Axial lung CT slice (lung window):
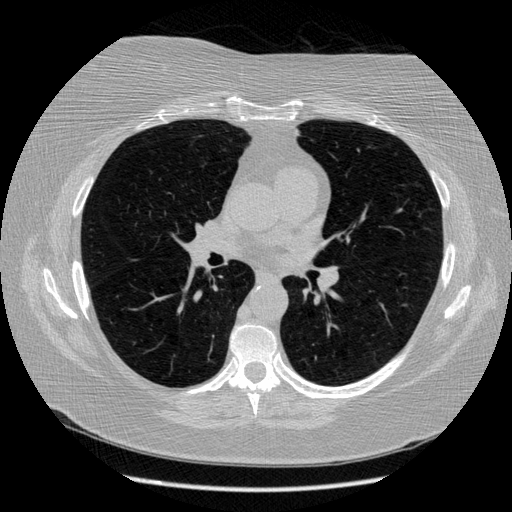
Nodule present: no